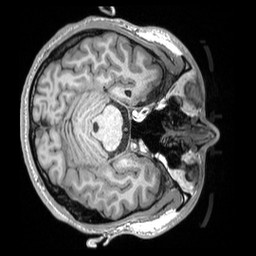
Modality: T1w
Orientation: axial
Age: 20
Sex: male
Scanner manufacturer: siemens
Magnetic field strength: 3 T
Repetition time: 2.53 s
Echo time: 0.00298 s